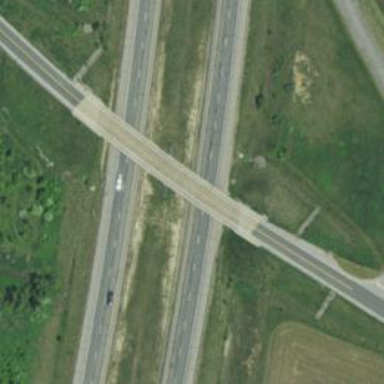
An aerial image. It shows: Concrete bent on bridge for grade separation.